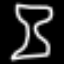
Label: hourglass